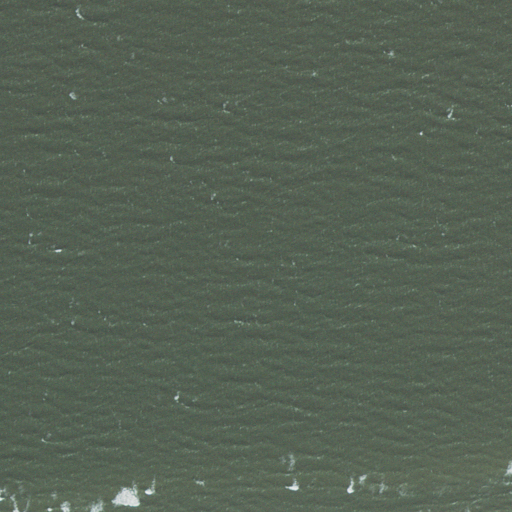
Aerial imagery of island in North Carolina named Birds Island containing only open water